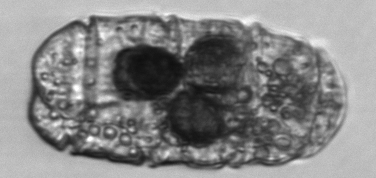
Label: Polykrikos